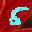
Label: 5